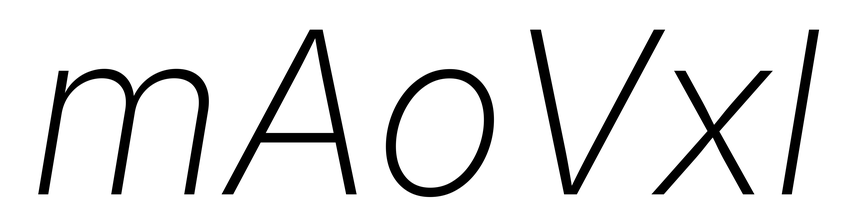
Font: Inter-Italic_ExtraLight_Italic